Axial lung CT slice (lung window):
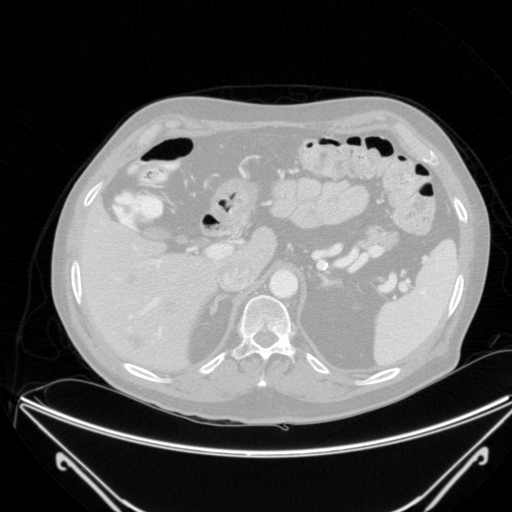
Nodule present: no